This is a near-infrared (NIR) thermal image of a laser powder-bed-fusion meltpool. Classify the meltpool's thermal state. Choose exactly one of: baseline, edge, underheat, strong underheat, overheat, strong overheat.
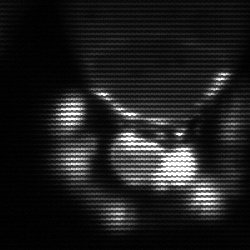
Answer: edge